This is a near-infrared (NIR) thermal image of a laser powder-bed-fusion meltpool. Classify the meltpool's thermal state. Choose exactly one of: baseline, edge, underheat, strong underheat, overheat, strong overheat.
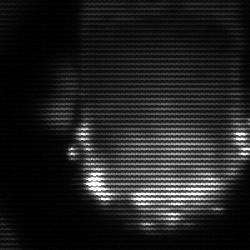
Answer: baseline